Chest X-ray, PA view. Patient: 51 years old, sex F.
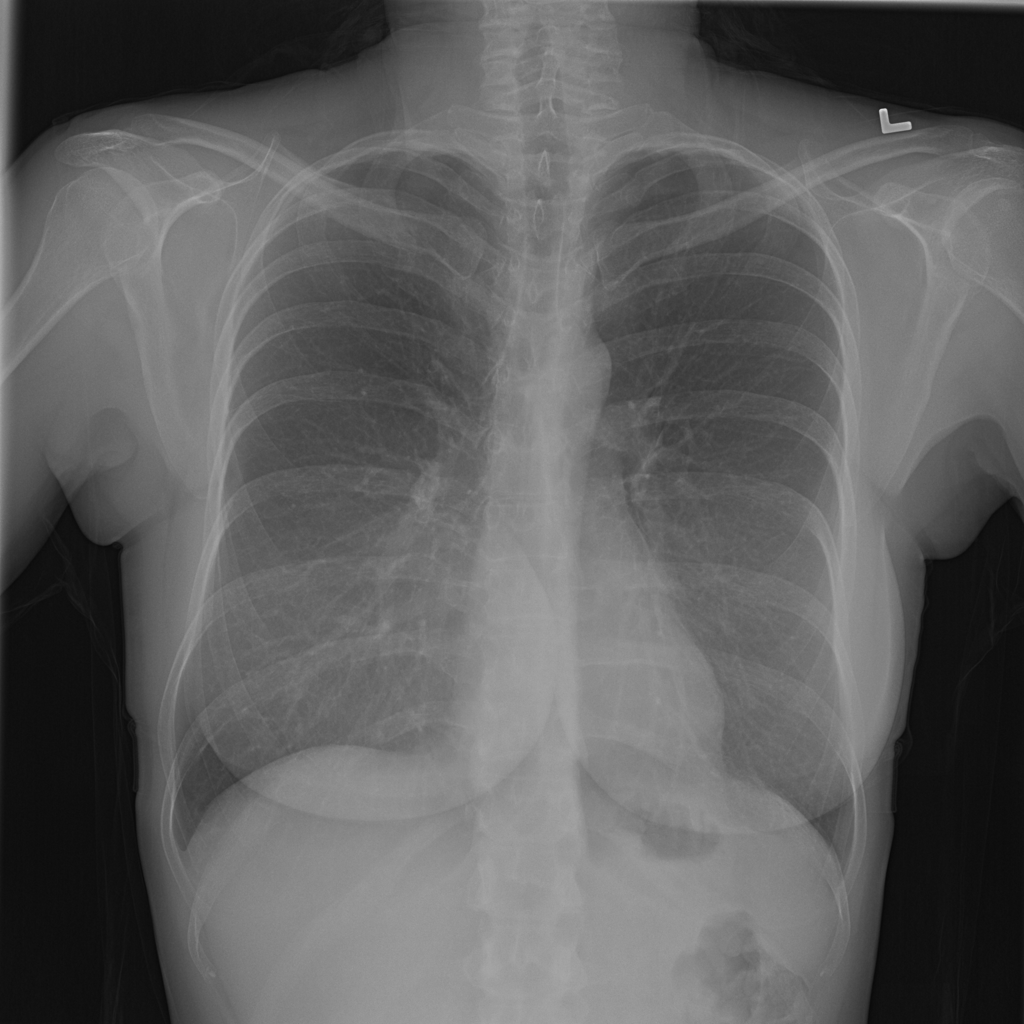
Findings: No Finding